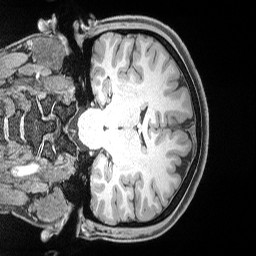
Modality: T1w
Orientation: coronal
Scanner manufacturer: siemens
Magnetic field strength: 3 T
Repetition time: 2.53 s
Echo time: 0.00169 s